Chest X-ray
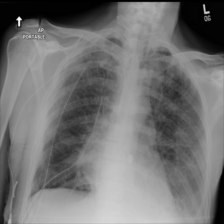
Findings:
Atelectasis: negative
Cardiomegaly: negative
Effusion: negative
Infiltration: negative
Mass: negative
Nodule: negative
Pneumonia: negative
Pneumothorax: negative
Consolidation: negative
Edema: negative
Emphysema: negative
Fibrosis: negative
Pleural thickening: negative
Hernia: negative